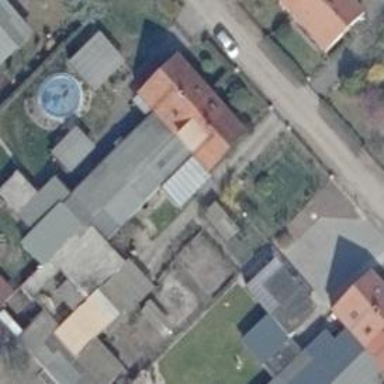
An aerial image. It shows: Semi-detached house.